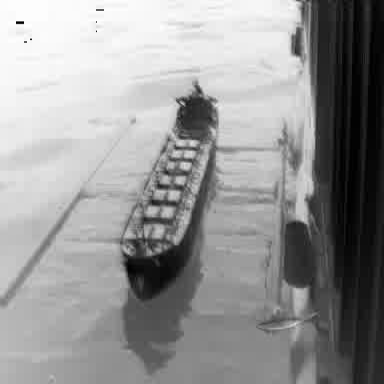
There is a liner in the infrared image.